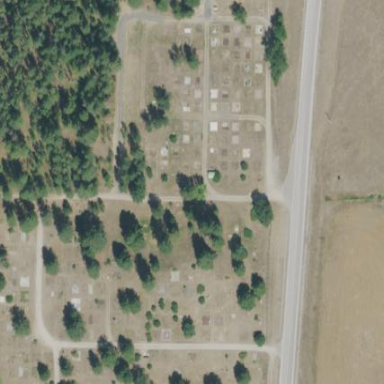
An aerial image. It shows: Cemetery.